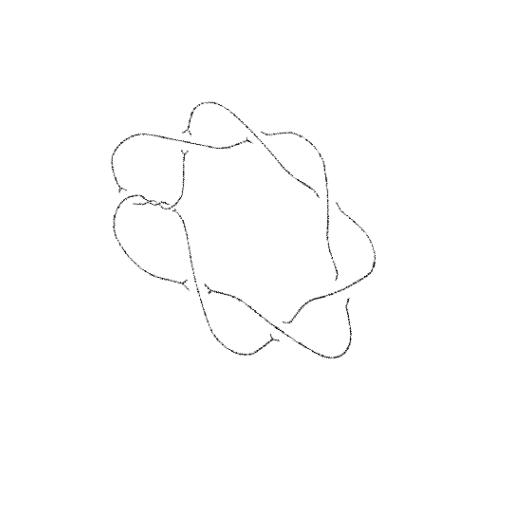
Crossing number: 10